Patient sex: M
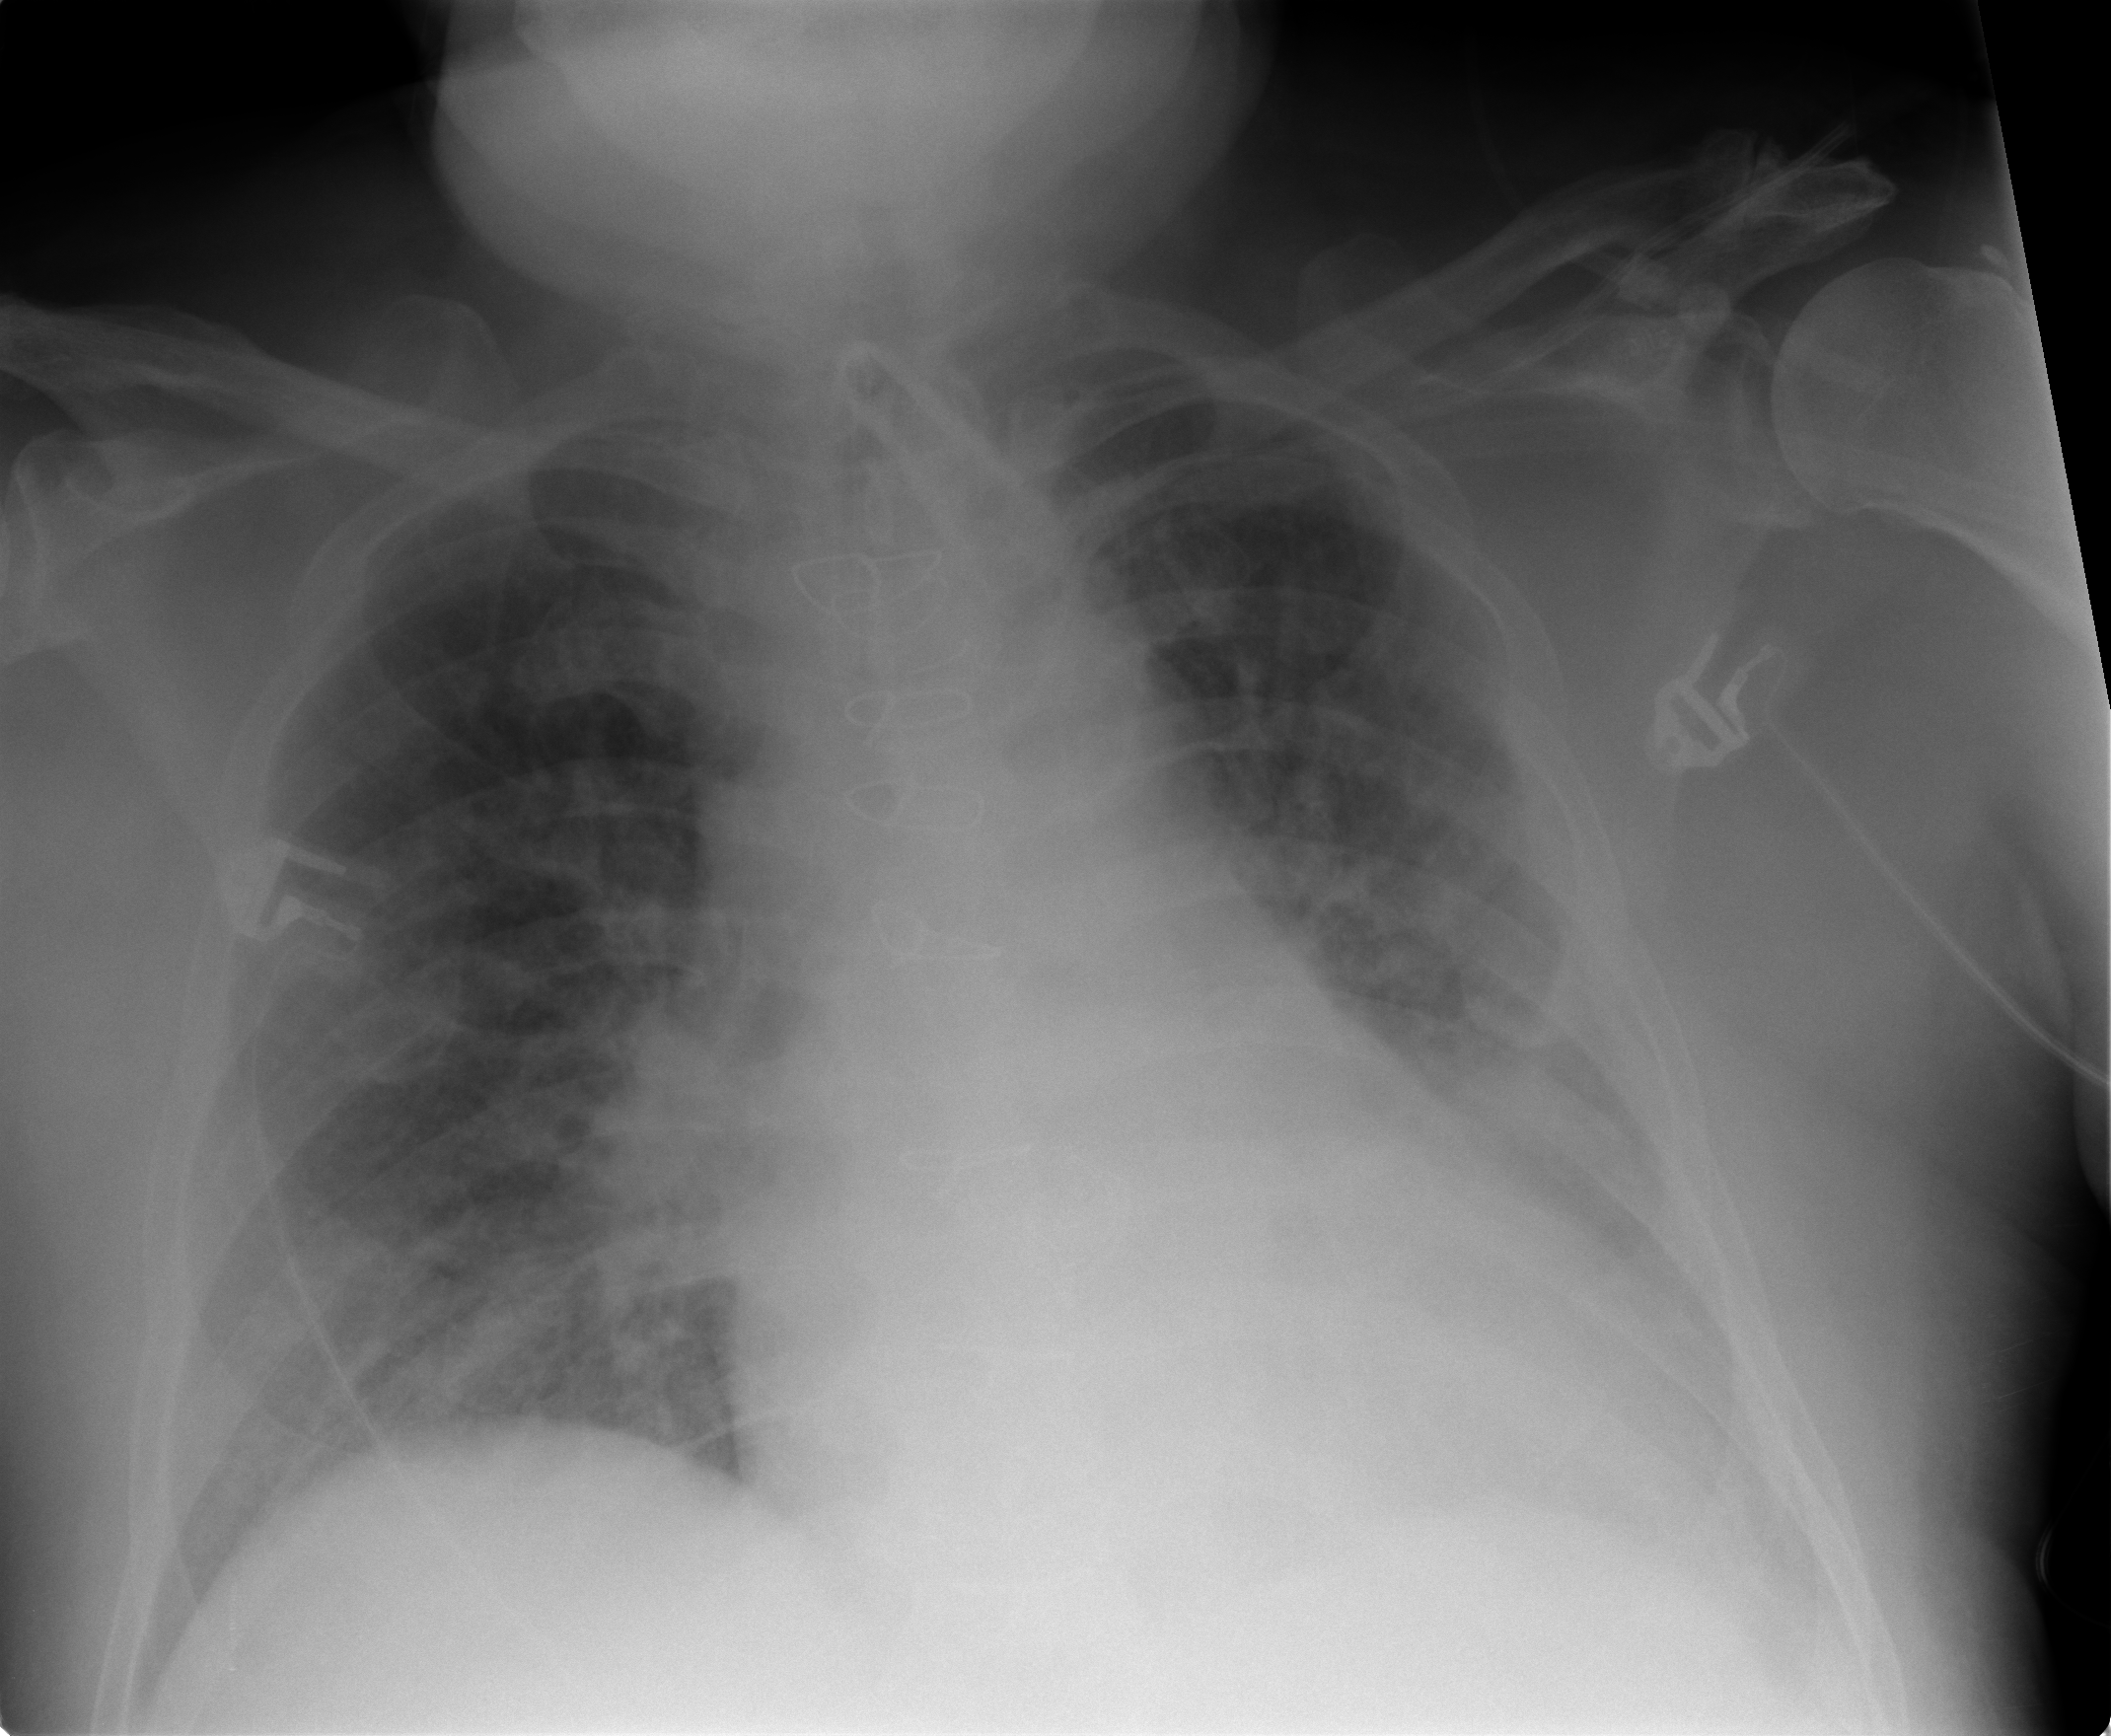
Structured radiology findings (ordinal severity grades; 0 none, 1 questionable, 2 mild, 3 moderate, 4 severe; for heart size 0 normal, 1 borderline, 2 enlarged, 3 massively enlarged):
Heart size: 2
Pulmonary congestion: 2
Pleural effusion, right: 1
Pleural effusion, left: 2
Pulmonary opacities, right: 2
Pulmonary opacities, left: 1
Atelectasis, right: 2
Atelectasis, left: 2